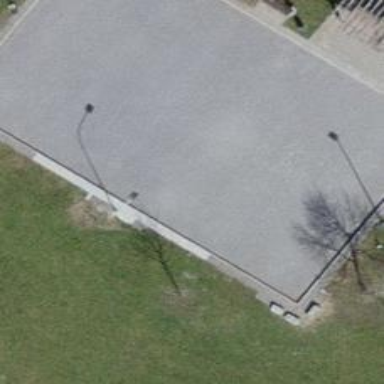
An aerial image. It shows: Pitch for playing boules with pebblestone surface.